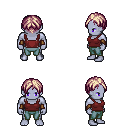
a pixel art fantasy rpg character, male body template, dark elf, purple skin, maroon pirate shirt, teal pants, white blonde parted hairstyle, cloth bracers, four views (front, back, left, right), 2x2 character sprite sheet, small pixel art, hard edges, no anti-aliasing